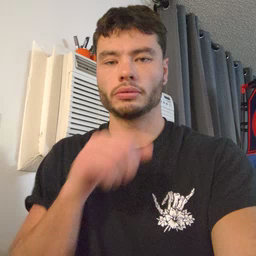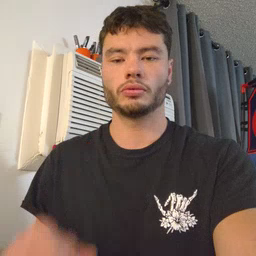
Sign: awake